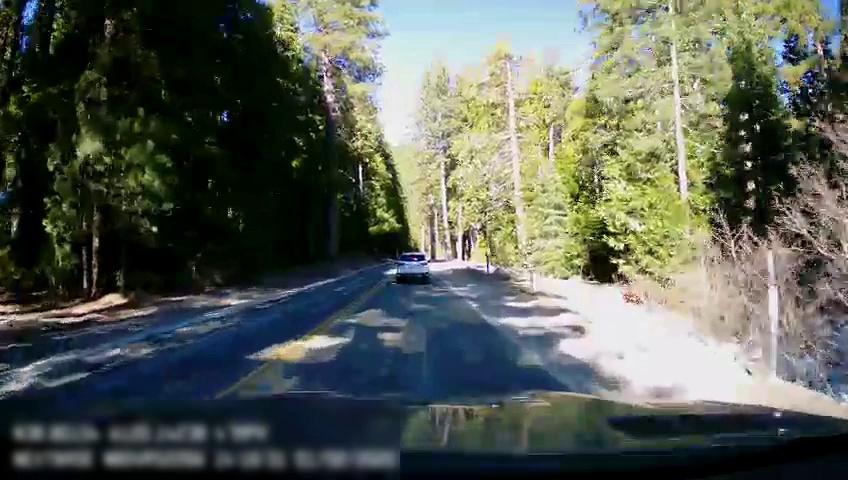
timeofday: Day
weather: Sunny
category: Drivable Space
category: Vehicles | SUV
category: Lanes | Opposite Lane
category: Lanes | Opposite Lane
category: Lanes | Current Lane
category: Lanes | Current Lane